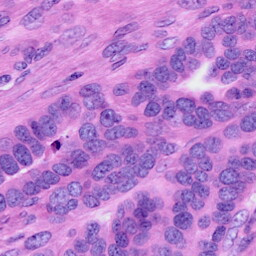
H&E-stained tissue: Ovarian